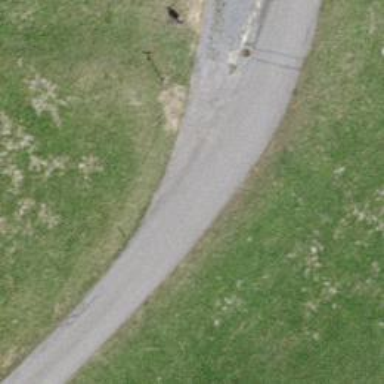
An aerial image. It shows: Gravel track with grade2 tracktype.